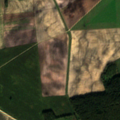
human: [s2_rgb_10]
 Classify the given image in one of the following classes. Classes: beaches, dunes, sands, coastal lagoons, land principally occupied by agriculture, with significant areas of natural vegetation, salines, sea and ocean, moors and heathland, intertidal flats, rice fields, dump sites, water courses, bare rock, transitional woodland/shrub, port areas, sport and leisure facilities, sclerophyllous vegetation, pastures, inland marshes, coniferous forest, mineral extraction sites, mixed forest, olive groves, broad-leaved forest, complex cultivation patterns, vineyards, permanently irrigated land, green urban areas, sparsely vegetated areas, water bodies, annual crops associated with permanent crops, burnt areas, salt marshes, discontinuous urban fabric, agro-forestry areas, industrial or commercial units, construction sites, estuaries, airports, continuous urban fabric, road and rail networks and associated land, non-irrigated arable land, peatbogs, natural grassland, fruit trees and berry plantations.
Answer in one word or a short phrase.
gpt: non-irrigated arable land, broad-leaved forest